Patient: sex F, age 48
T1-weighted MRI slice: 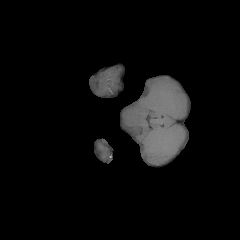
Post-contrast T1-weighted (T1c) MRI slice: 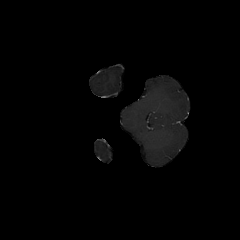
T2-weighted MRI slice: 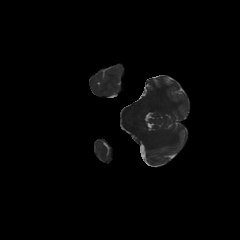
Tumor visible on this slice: no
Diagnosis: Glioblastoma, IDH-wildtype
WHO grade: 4